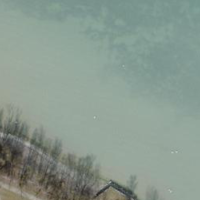
EUNIS habitat code: 14
Species observed at this site:
Anas platyrhynchos
Lymnaea stagnalis